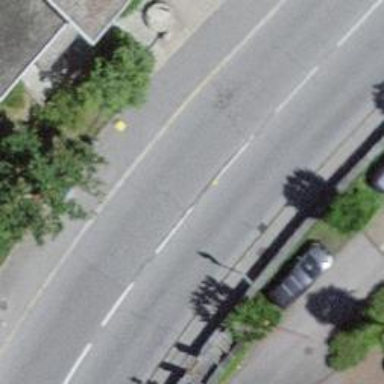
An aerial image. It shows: Bus stop along the road.